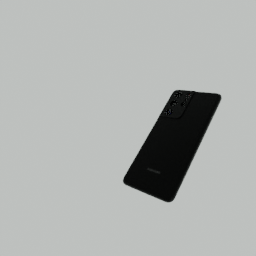
Label: electronics